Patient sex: M
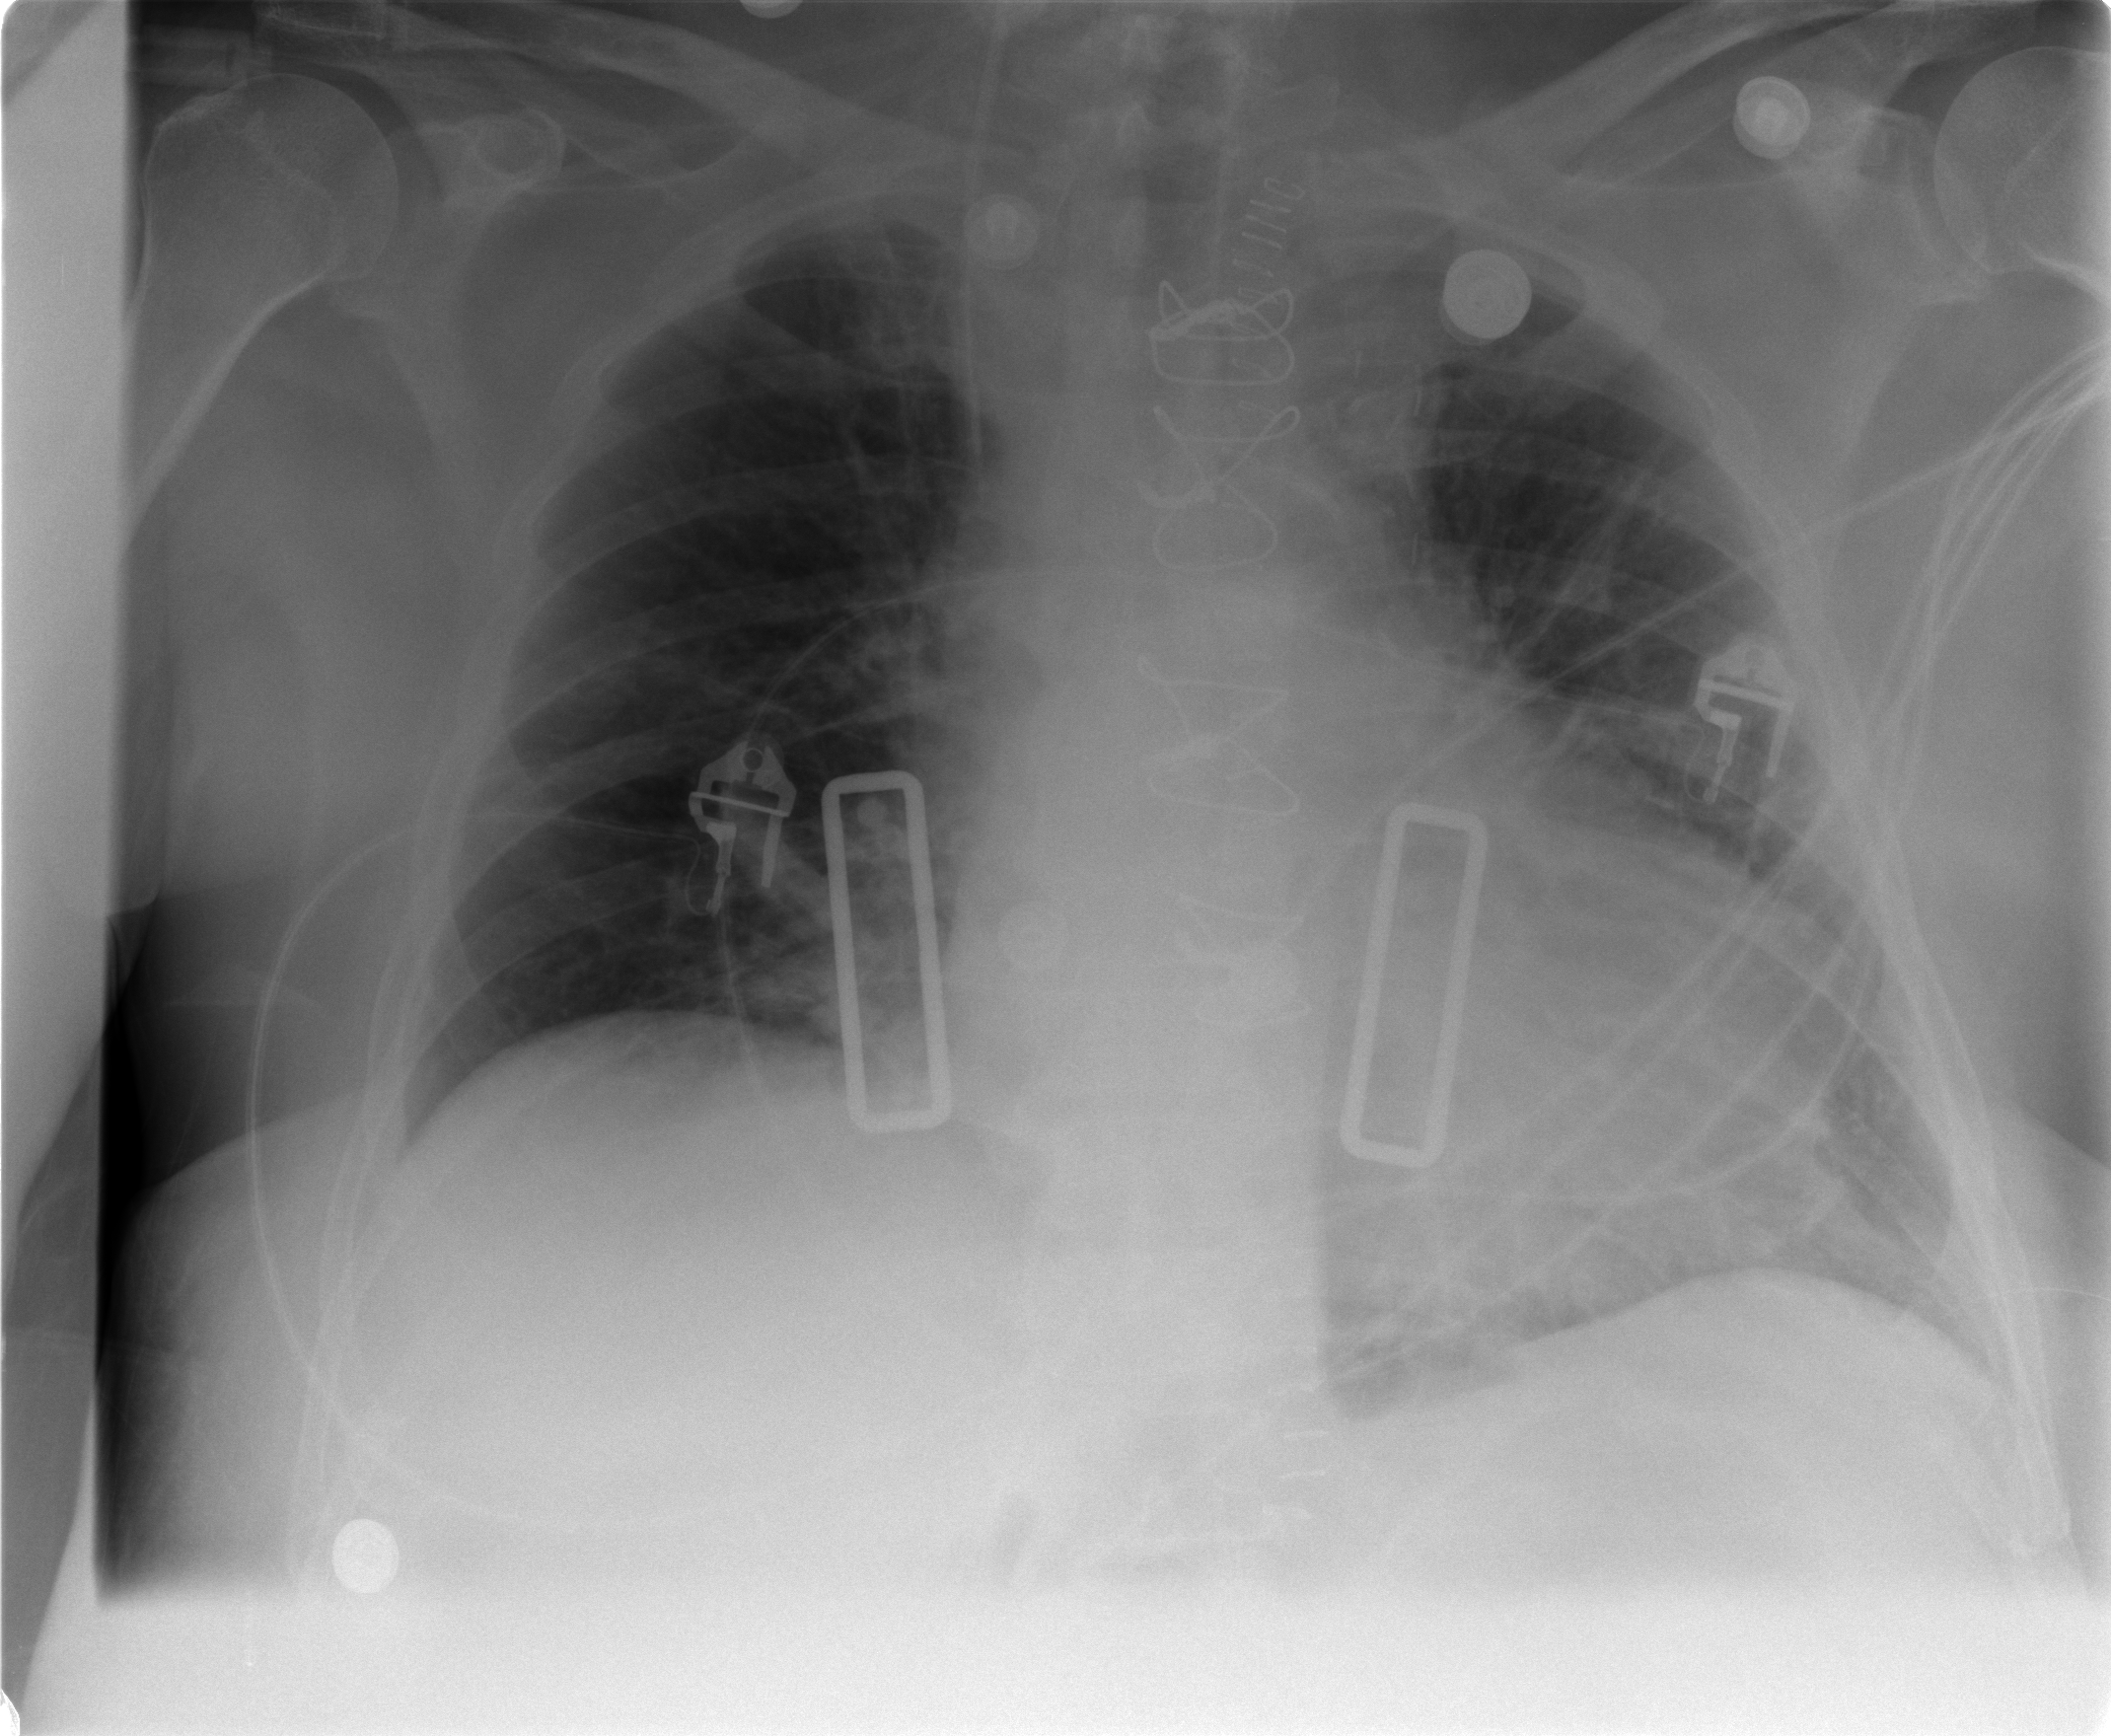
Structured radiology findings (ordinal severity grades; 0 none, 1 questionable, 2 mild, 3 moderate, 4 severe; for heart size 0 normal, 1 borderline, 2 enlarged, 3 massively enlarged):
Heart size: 2
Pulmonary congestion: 2
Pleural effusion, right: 0
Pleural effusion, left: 2
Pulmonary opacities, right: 0
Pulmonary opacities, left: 0
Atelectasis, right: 2
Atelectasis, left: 2